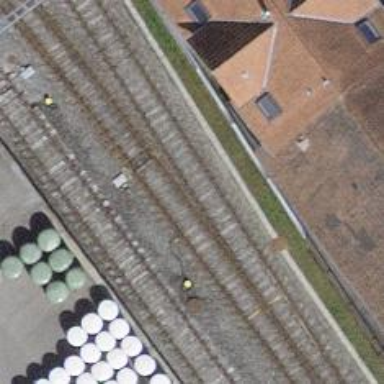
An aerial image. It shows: Railway switch.